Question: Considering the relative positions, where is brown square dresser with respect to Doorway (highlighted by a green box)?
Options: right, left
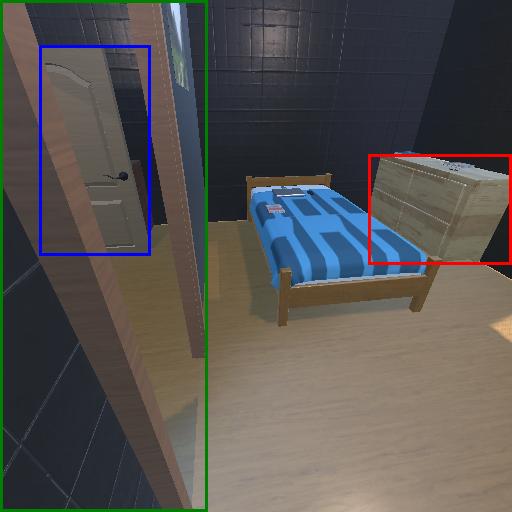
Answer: right